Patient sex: M
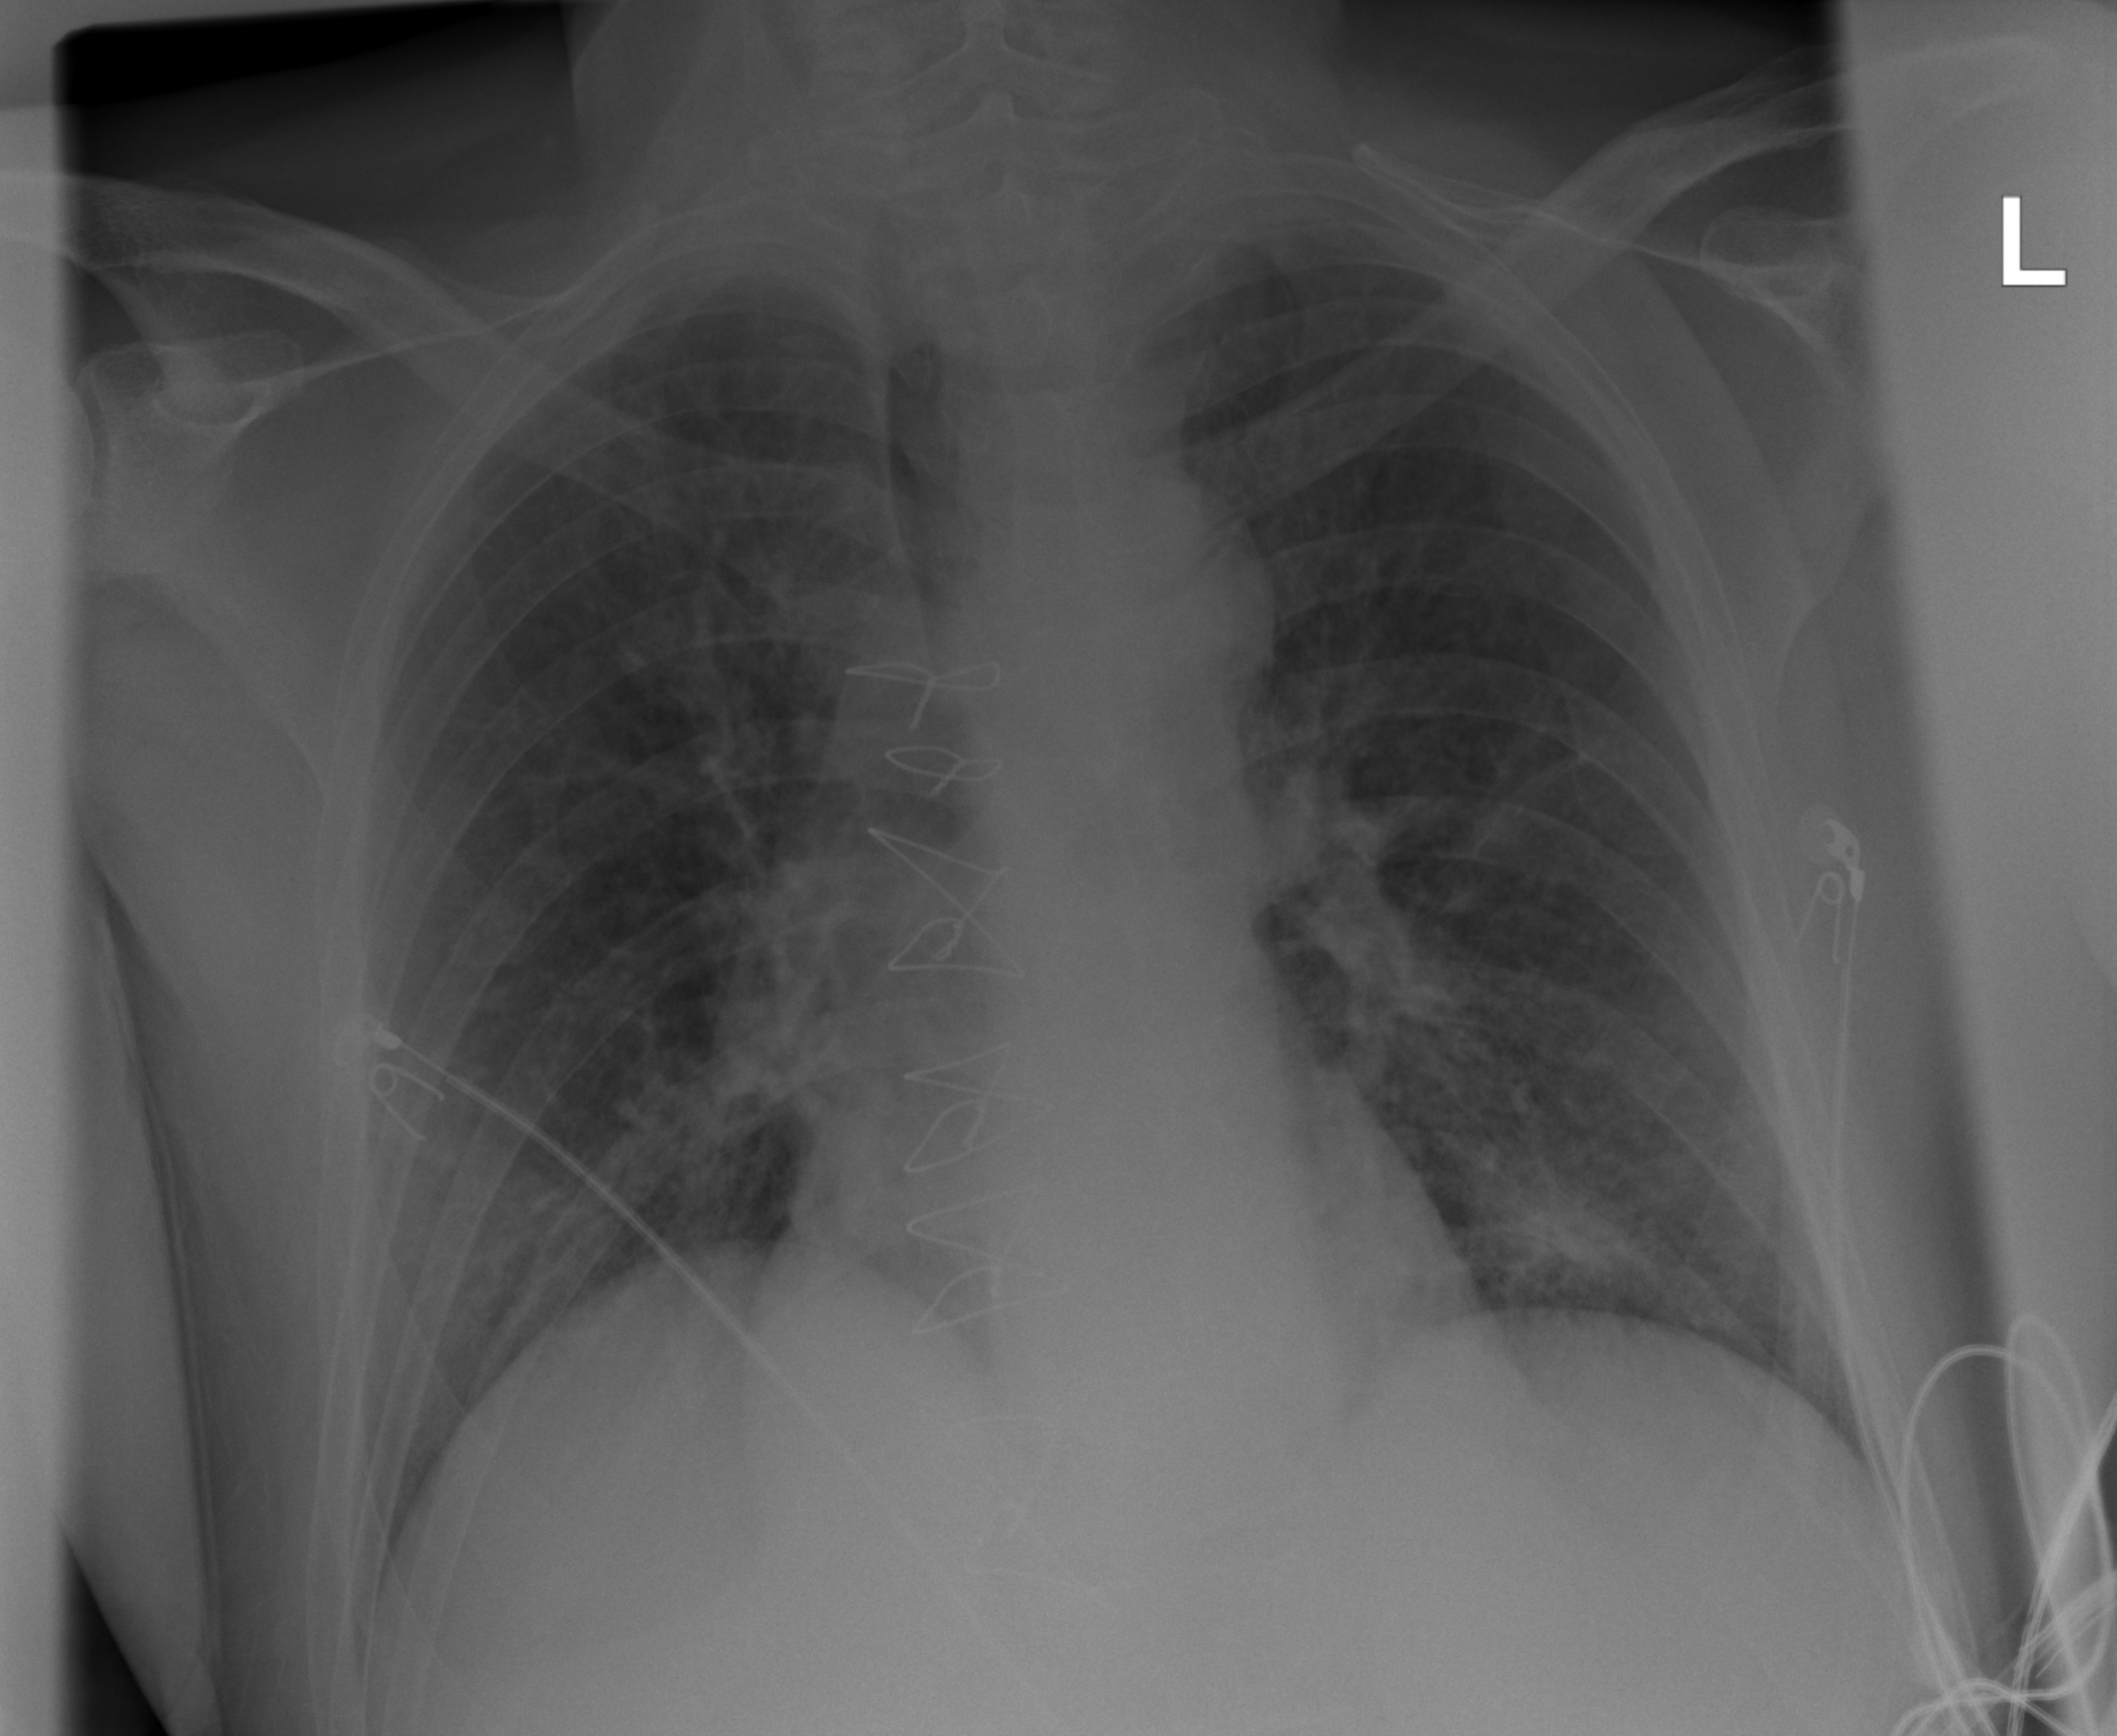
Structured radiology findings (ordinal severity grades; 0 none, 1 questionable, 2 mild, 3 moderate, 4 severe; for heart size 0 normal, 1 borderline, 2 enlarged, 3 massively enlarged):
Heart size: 0
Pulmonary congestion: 2
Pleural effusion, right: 0
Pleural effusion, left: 0
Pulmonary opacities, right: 2
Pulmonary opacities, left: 2
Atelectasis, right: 0
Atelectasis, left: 2